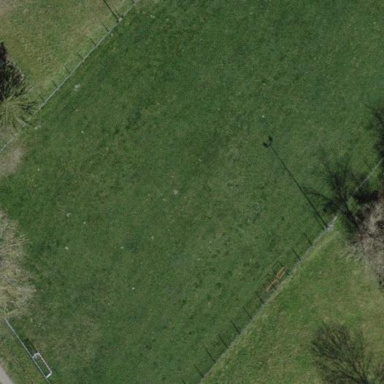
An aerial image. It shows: Soccer pitch for leisureland activities.